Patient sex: M
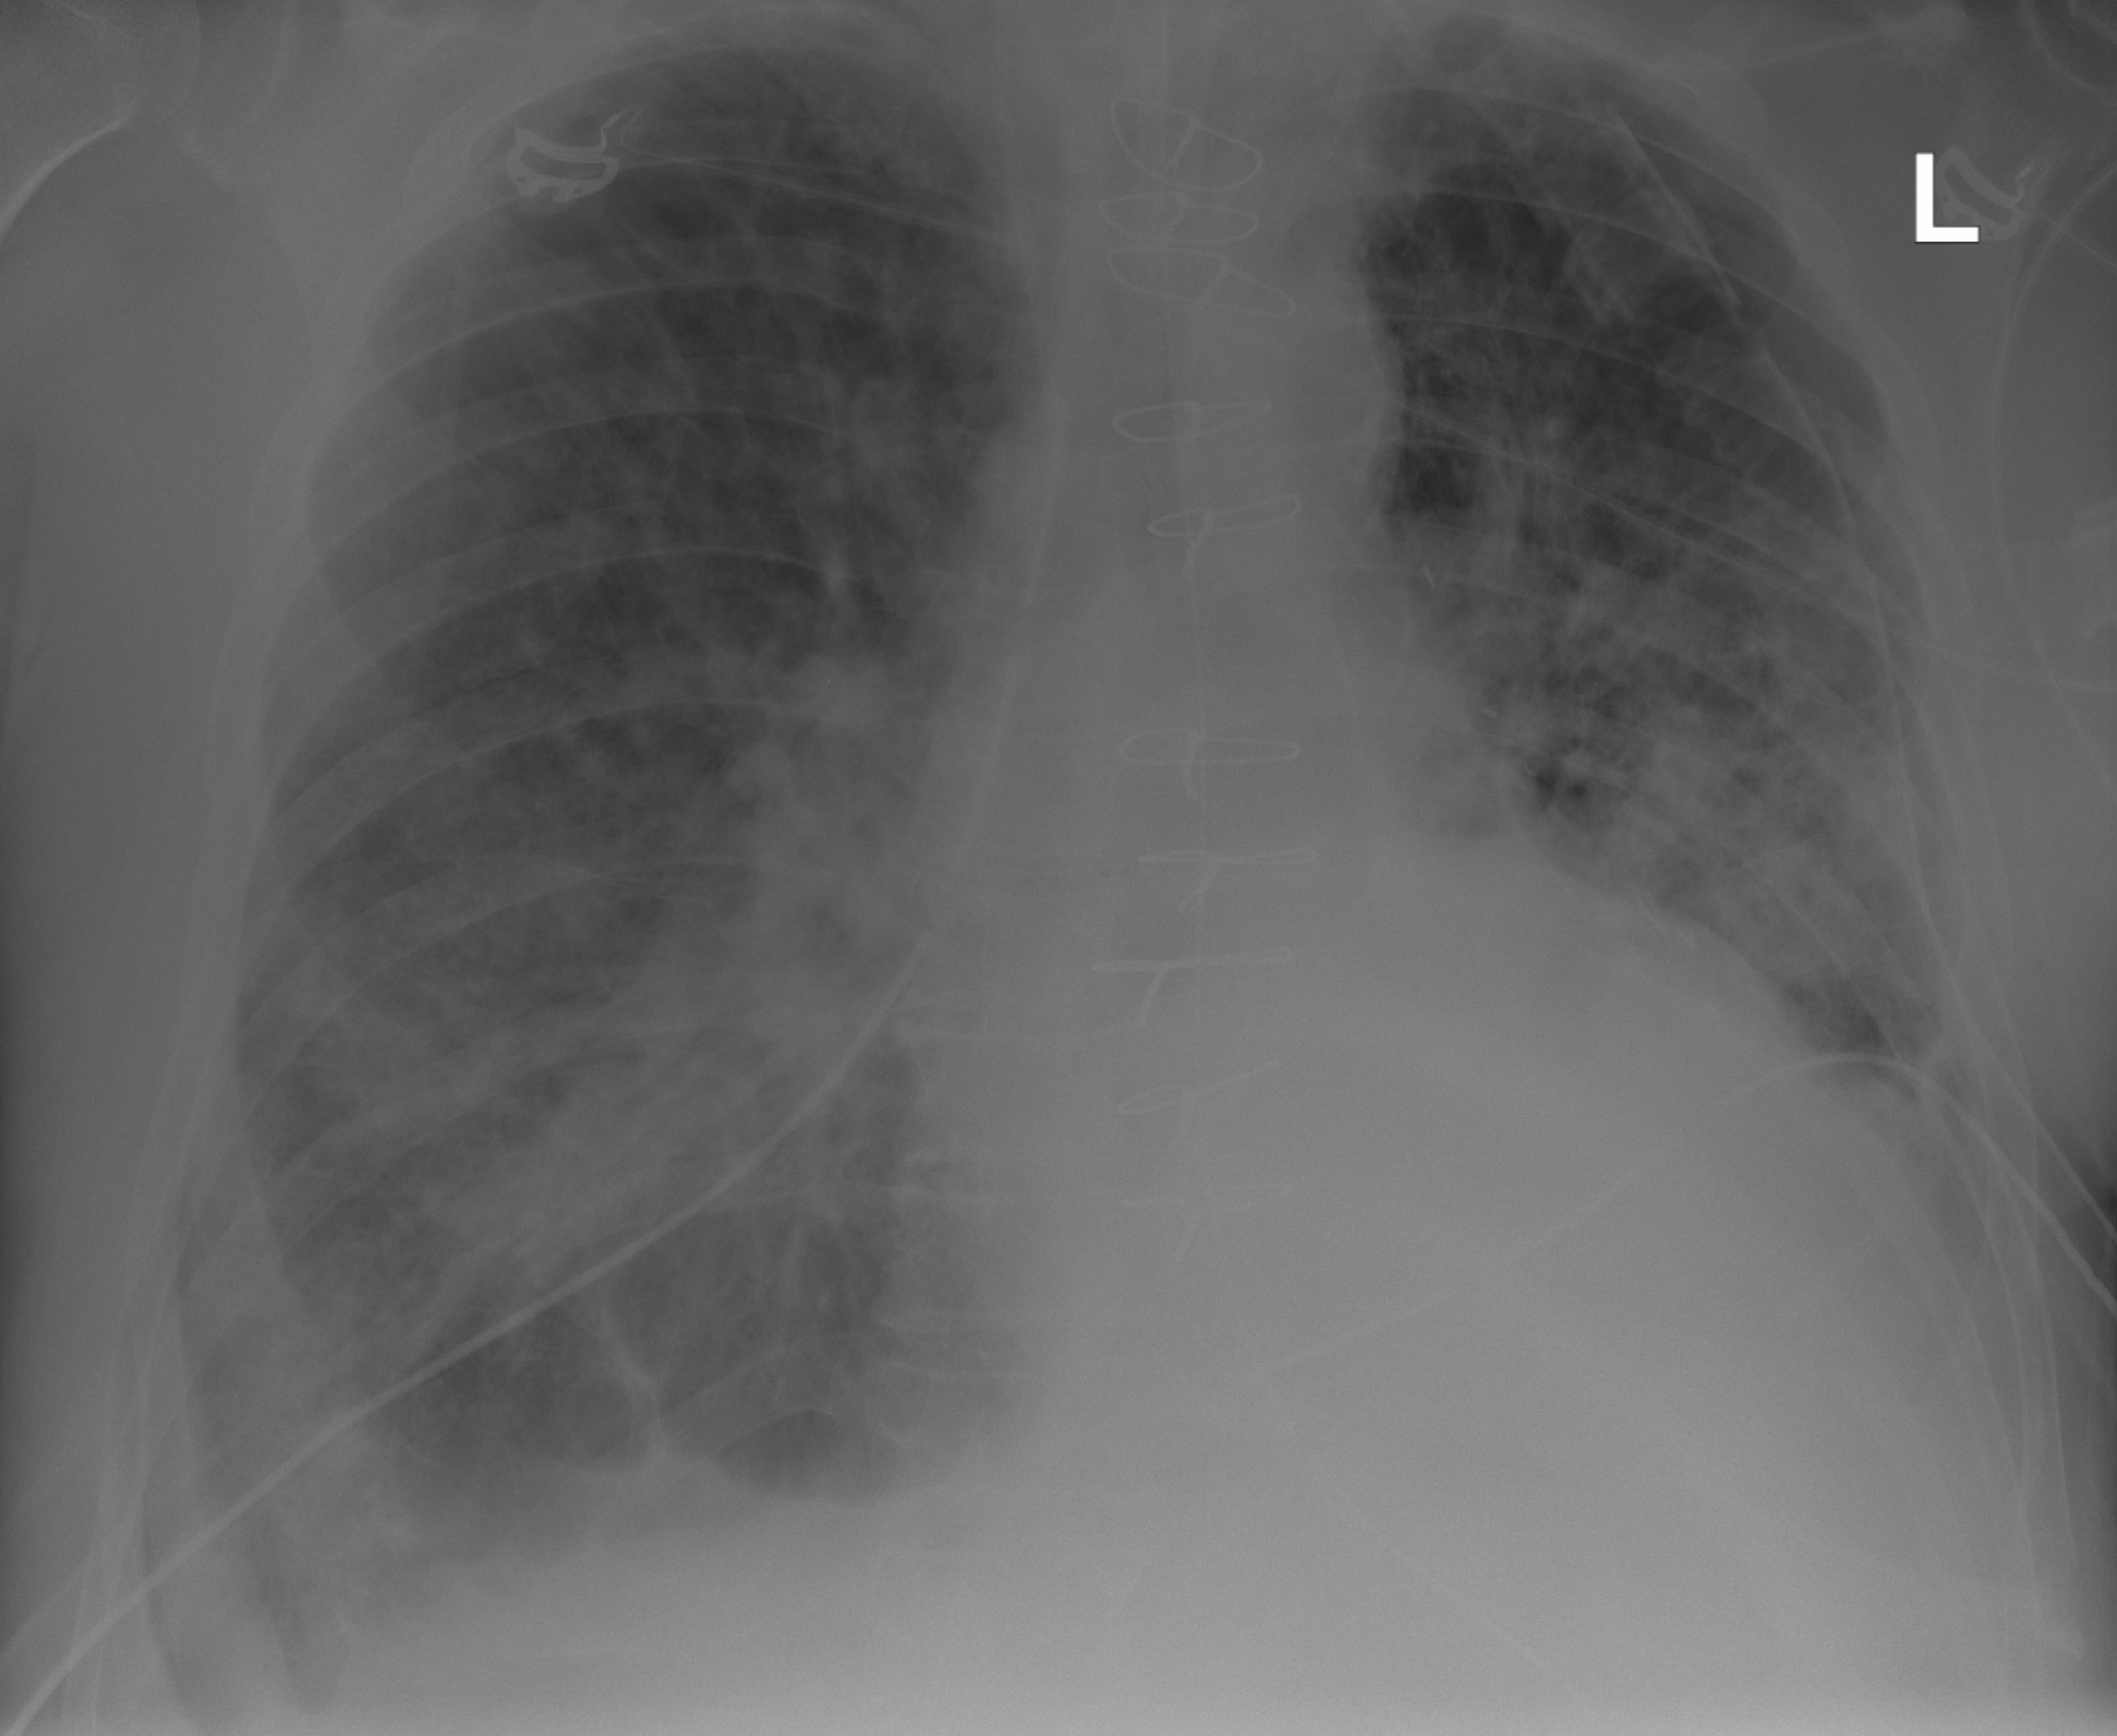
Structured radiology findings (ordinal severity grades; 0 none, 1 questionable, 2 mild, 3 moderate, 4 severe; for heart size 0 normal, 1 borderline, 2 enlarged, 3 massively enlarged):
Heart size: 1
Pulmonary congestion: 2
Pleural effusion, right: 3
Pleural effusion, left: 2
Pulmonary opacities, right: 3
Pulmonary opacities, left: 3
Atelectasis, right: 3
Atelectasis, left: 2